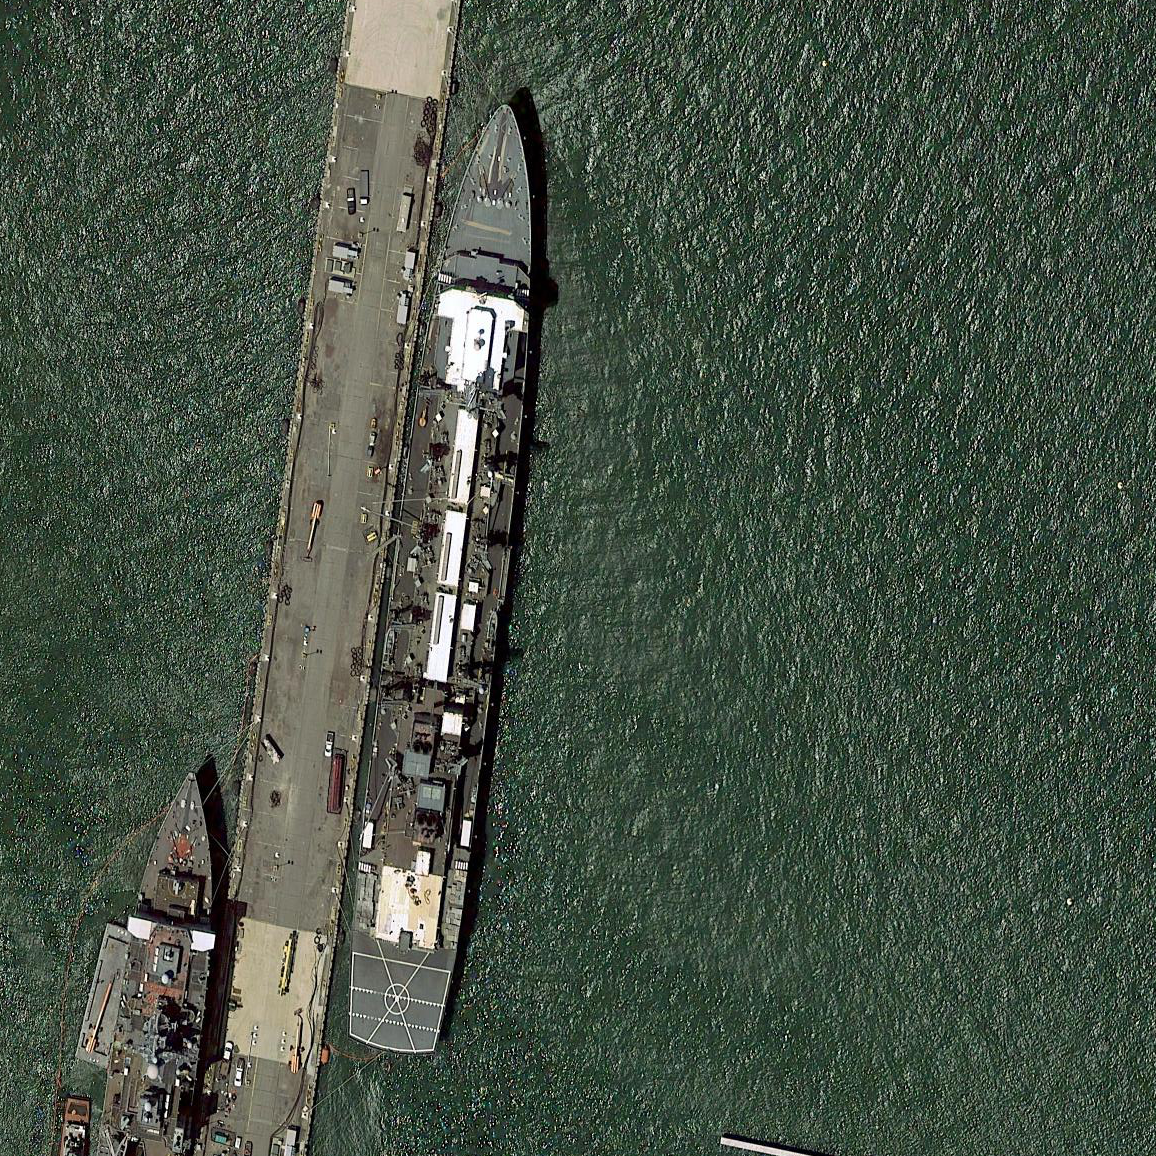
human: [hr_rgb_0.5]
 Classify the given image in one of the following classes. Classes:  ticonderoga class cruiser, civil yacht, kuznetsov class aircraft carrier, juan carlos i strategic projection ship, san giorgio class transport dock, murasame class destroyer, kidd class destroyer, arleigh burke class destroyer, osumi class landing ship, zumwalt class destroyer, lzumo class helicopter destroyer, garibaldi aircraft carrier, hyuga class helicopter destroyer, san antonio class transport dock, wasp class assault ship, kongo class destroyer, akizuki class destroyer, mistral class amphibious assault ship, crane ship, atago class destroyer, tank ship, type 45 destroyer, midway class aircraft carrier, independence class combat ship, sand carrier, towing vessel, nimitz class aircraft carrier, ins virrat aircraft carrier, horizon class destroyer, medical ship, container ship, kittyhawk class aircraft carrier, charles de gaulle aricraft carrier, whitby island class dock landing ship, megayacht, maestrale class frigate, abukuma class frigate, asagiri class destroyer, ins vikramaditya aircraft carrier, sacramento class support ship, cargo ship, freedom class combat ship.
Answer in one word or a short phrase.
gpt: Sacramento class support ship